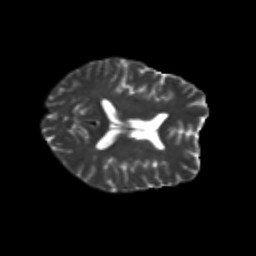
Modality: T2w
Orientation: axial
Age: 46
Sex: male
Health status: healthy
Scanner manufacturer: siemens
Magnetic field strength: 3 T
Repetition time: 10.8 s
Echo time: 0.082 s